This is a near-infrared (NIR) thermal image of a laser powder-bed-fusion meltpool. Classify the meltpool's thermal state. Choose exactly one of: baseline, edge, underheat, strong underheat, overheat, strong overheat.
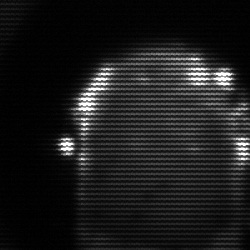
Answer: baseline